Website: ulta-beauty
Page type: address-validator
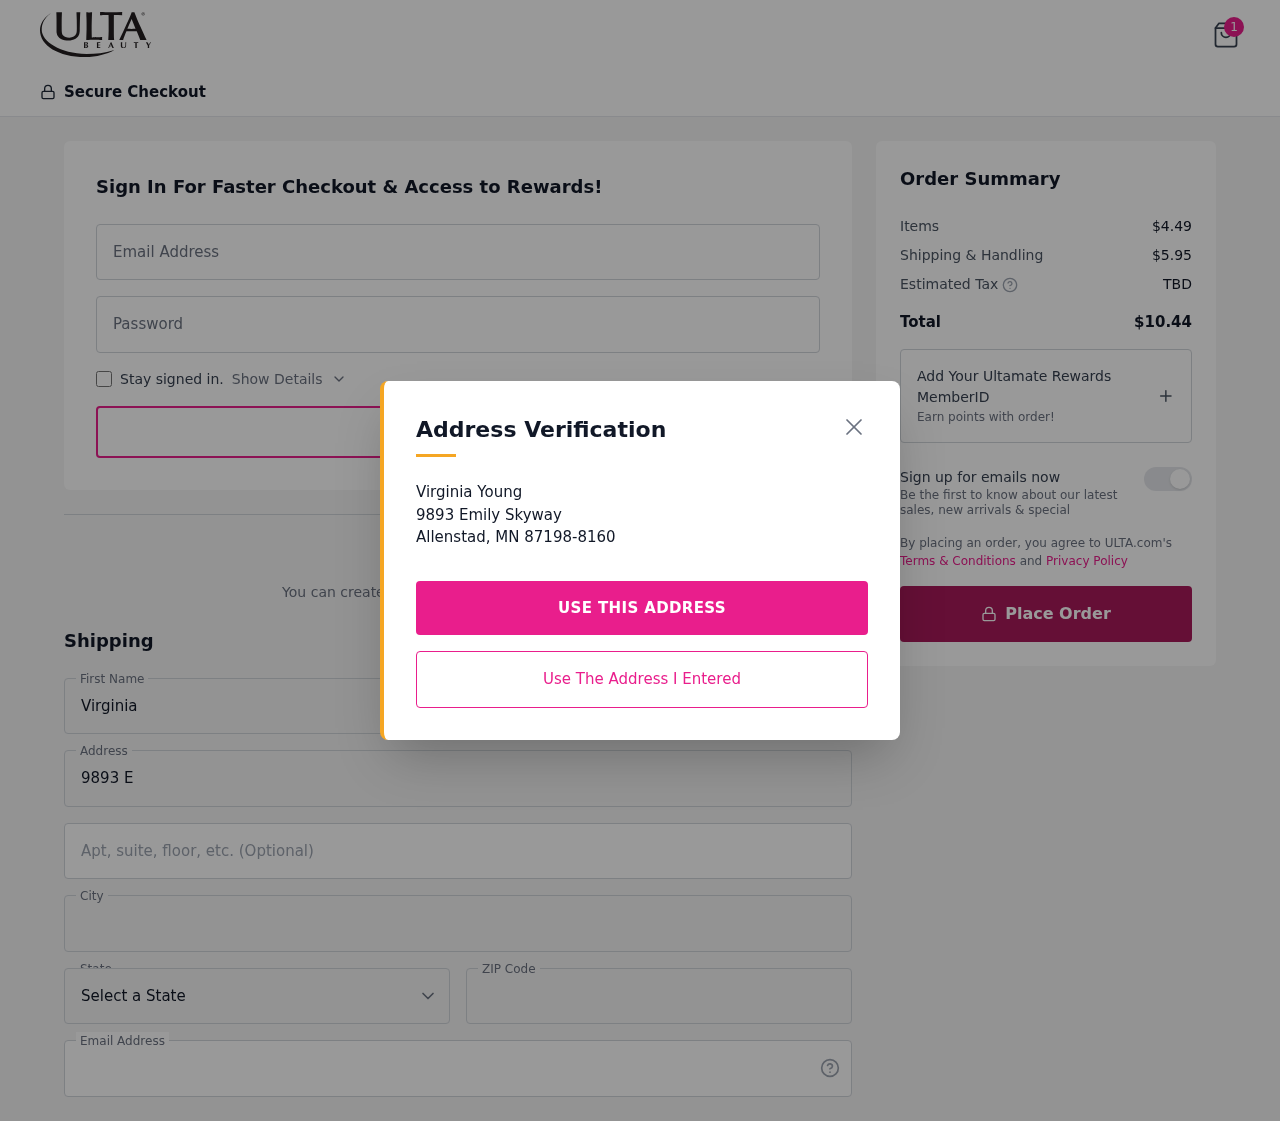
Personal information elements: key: PII_CITY
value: Allenstad
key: PII_EMAIL
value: virginiayoung@yahoo.com
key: PII_FIRSTNAME
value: Virginia
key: PII_LASTNAME
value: Young
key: PII_POSTCODE
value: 87198
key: PII_STATE_ABBR
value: MN
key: PII_STREET
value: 9893 Emily Skyway
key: PII_STREET2
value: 9893 Emily Skyway
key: PII_STREET2
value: Suite 526
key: PII_FULLNAME2
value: Virginia Young
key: PII_CITY2
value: Allenstad
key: PII_STATE_ABBR2
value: MN
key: PII_POSTCODE_FULL
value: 87198
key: PII_POSTCODE_EXT
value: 8160
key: PII_POSTCODE_NUMERIC
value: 87198
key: PII_POSTCODE_EXT_NUMERIC
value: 8160
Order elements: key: ORDER_NUM_ITEMS
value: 1
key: ORDER_SUBTOTAL
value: $4.49
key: ORDER_SHIPPING_COST
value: $5.95
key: ORDER_TOTAL
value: $10.44